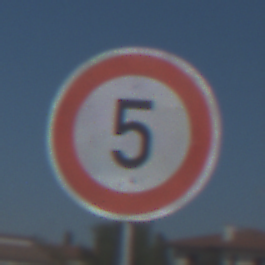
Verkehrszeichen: Geschwindigkeit5
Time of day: MorningAfternoon
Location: Outdoor (Suburban)
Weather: PartlyCloudy
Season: NotSpecified
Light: Natural